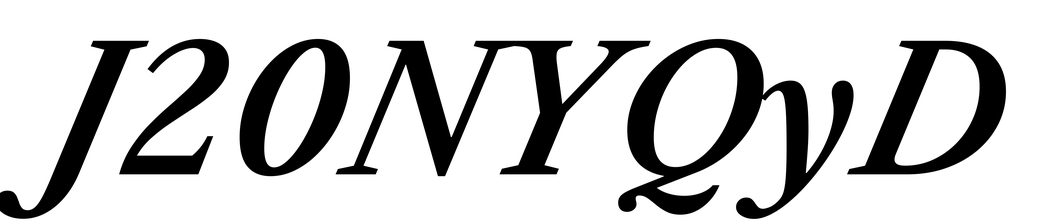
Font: LibreCaslonText-Italic_SemiBold_Italic